Question: Is that correct way to define multiple selection?
When I want to define selections like in menu?

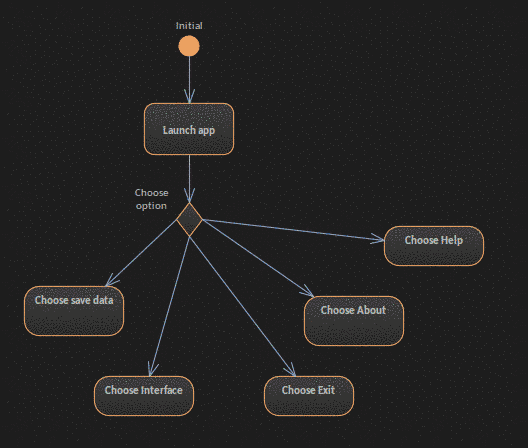
Answer: Yes, you can have any number of outgoing flows.
But note, that the label of a decision should not be an action and that each outgoing flow should have a guard condition. The common part of all guards may be used as a decision label.
<URL>